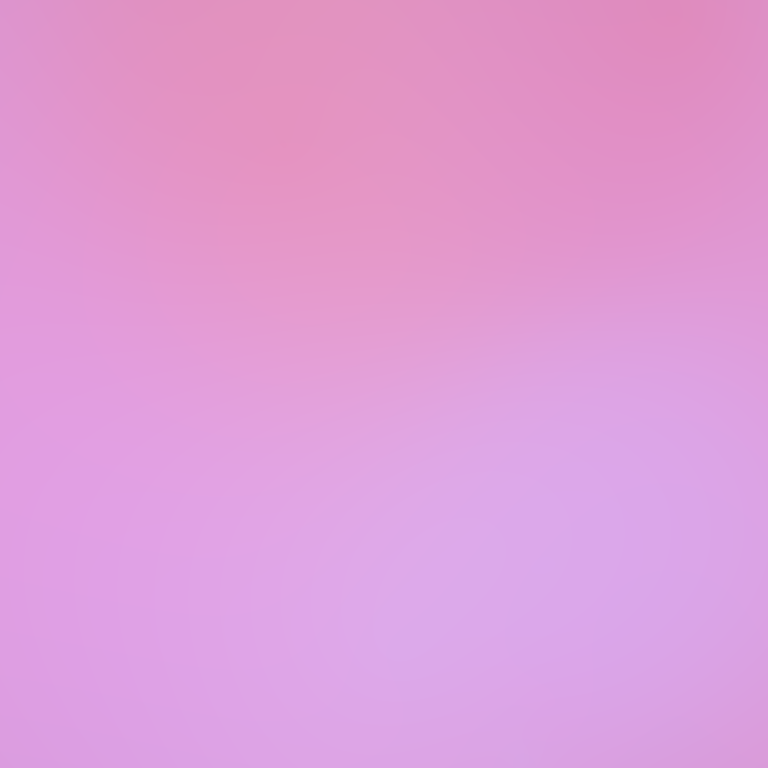
Abstract light effect, smooth gradient from soft pink to light lavender, calm atmosphere, diffuse glow, no room, no furniture, no objects.